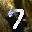
Label: 7